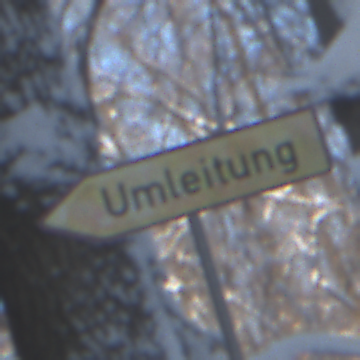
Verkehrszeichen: UmleitungswegweiserLinksweisend
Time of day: MorningAfternoon
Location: Outdoor (Nature)
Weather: Clear
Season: Winter
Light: Natural